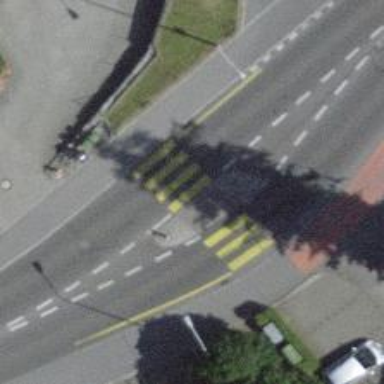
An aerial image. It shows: Zebra crossing on footway.